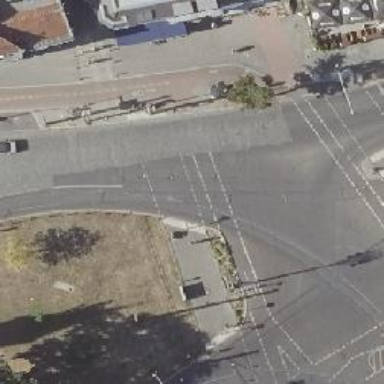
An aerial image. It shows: Tram crossing with traffic signals.